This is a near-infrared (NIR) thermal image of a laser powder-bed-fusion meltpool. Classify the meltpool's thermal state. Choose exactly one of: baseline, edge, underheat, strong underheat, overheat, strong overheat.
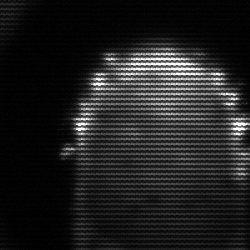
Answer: baseline